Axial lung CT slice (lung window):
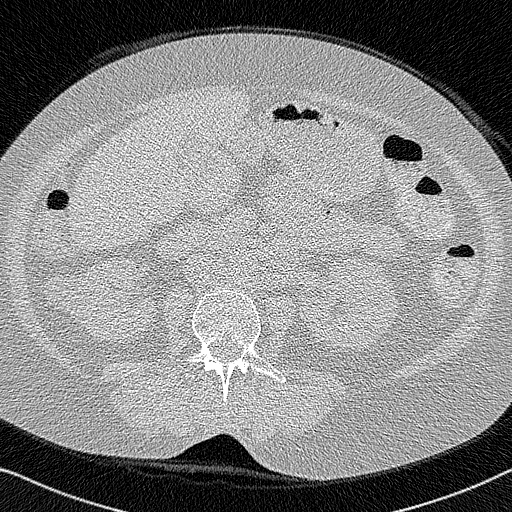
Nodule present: no